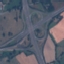
Land use / land cover: Highway